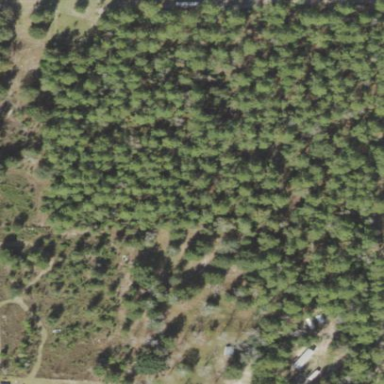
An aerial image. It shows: Forest area predominantly covered with needle-leaved trees.